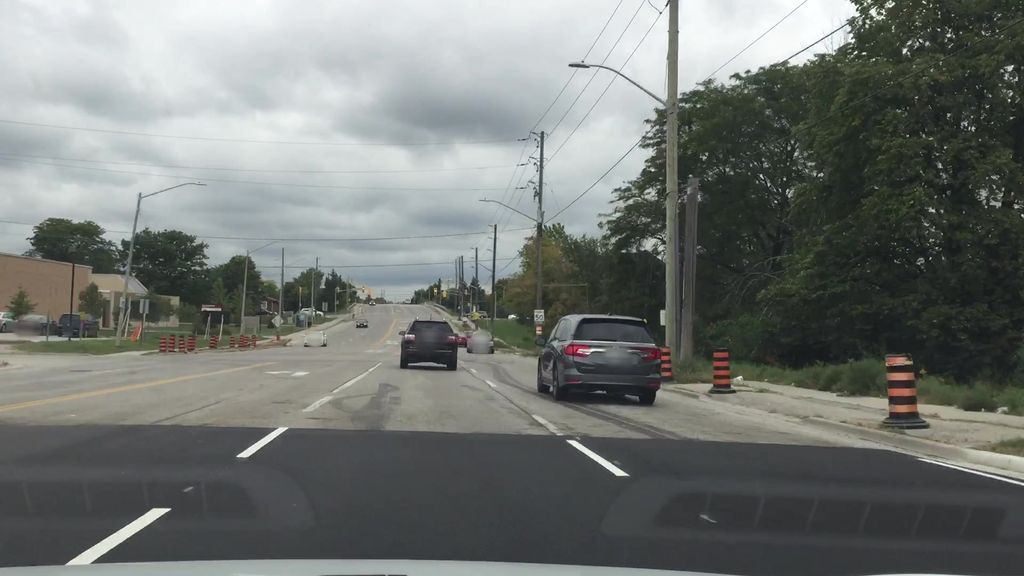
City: toronto